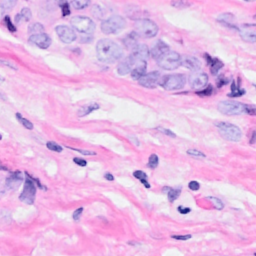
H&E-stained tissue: Breast